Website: walmart
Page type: store-pickup
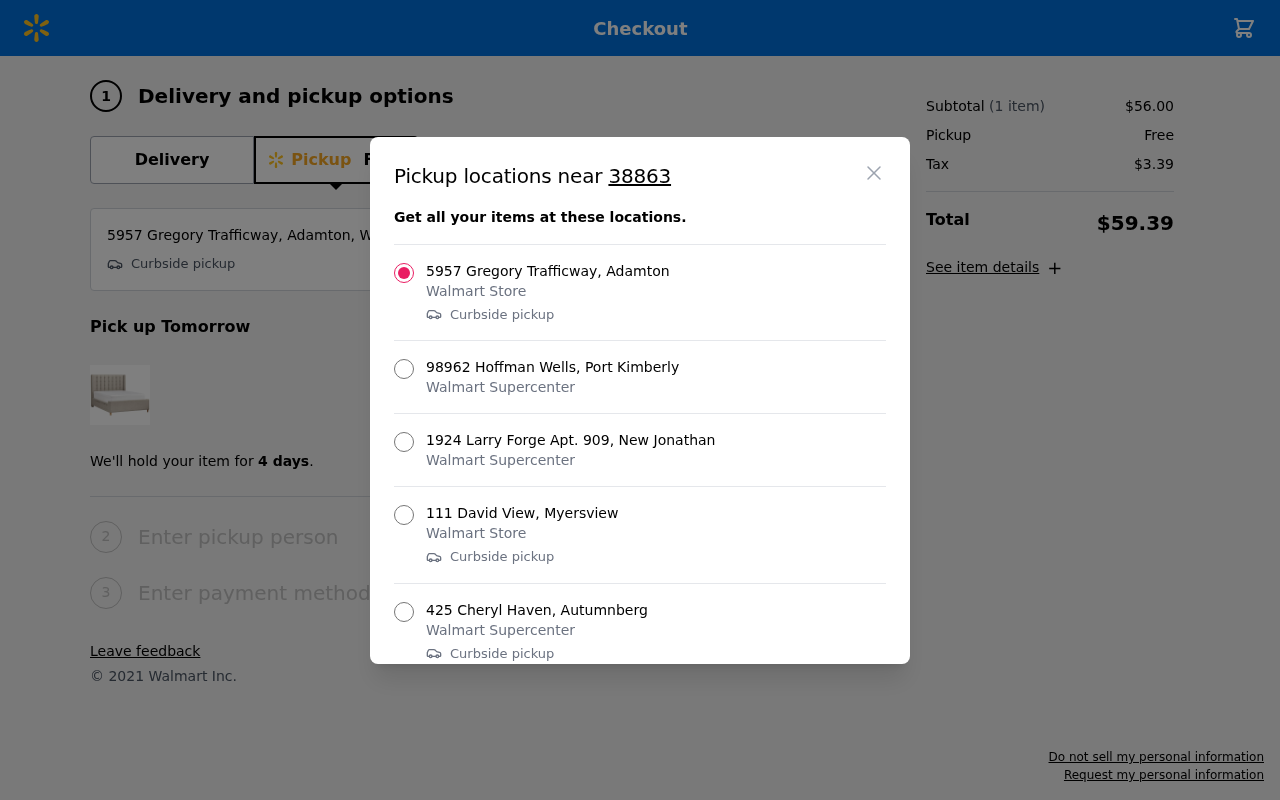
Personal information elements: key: PII_LOCATION1_CITY
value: Adamton
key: PII_LOCATION1_STREET
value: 5957 Gregory Trafficway
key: PII_LOCATION2_CITY
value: Port Kimberly
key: PII_LOCATION2_STREET
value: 98962 Hoffman Wells
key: PII_LOCATION3_CITY
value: New Jonathan
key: PII_LOCATION3_STREET
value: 1924 Larry Forge Apt. 909
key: PII_LOCATION4_CITY
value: Myersview
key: PII_LOCATION4_STREET
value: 111 David View
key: PII_LOCATION5_CITY
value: Autumnberg
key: PII_LOCATION5_STREET
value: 425 Cheryl Haven
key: PII_POSTCODE
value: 38863
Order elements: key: ORDER_NUM_ITEMS
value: (1 item)
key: ORDER_SUBTOTAL
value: $56.00
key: ORDER_SHIPPING_COST
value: Free
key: ORDER_TAX
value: $3.39
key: ORDER_TOTAL
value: $59.39